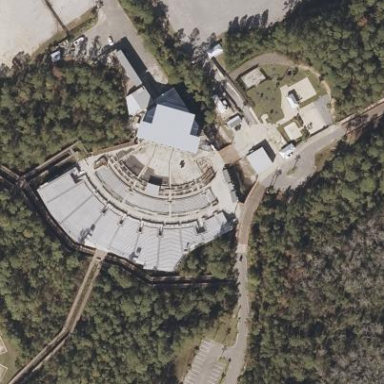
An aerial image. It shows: Theatre.